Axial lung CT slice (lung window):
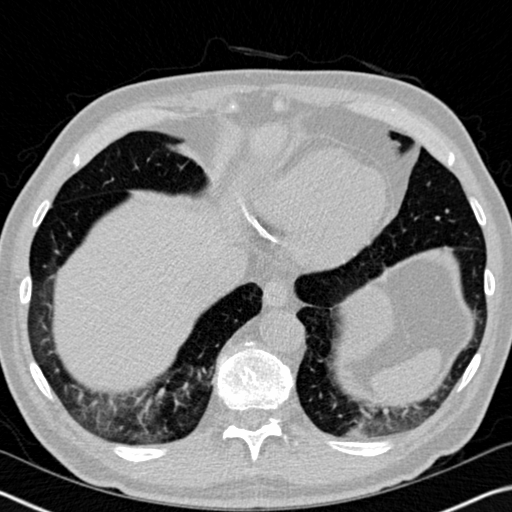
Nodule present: no